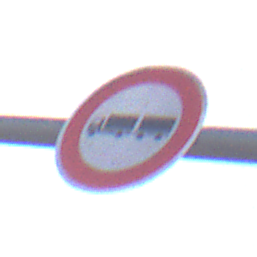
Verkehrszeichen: VerbotLastkraftwagenMitAnhaenger
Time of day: MorningAfternoon
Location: Outdoor (RoadRail)
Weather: PartlyCloudy
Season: NotSpecified
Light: Natural